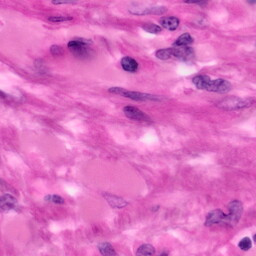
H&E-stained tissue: Pancreatic